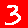
Digit: 3